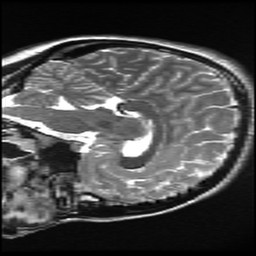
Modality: T2w
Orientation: sagittal
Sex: female
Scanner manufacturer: ge
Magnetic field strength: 3 T
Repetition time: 5 s
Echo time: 0.1012 s